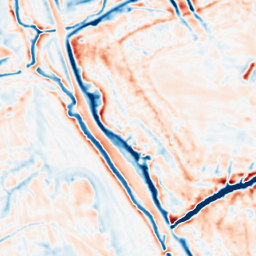
Category: multiscale
Decomposition family: dog_multiscale
Decomposition parameters: sigma_ratio: 1.6
n_scales: 3
base_sigma: 1
Upsampling method: regularized
Upsampling parameters: scale: 2
lambda_reg: 0.001
Upsampling scale: 2